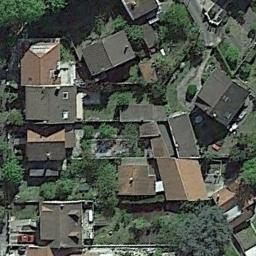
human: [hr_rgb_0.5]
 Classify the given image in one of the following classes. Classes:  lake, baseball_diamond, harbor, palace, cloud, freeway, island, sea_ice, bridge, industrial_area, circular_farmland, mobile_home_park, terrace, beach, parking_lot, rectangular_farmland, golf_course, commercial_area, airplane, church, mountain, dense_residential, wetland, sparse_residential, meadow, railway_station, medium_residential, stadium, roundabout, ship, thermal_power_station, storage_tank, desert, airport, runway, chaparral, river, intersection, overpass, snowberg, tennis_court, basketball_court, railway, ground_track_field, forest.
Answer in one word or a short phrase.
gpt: dense_residential